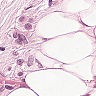
Metastatic tissue present: yes